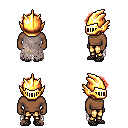
a pixel art fantasy rpg character, male body template, human, dark skin, gray tattered cape, gold greaves, red curly afro hairstyle, gold helm, ghillies, four views (front, back, left, right), 2x2 character sprite sheet, small pixel art, hard edges, no anti-aliasing